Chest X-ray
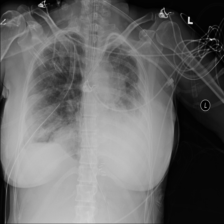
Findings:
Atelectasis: negative
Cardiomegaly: negative
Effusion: positive
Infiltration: positive
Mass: negative
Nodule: negative
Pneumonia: negative
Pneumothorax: negative
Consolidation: negative
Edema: negative
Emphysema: negative
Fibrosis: negative
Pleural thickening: negative
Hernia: negative